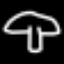
Label: mushroom